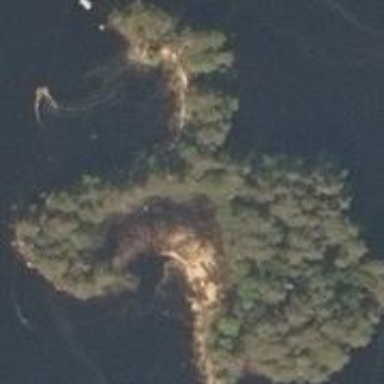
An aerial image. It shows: Islet surrounded by woodland.